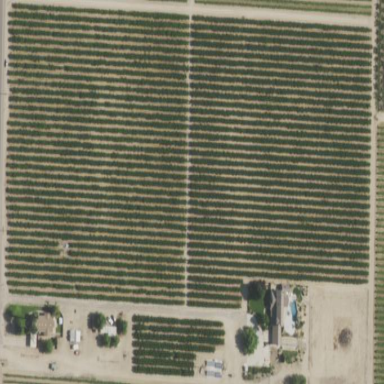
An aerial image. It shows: Orchard filled with peach trees.